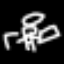
Label: angel